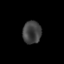
Tissue: lung
Cell type: Epithelial cells
Senescence score: 0.2066
Nuclear area (px): 411
Mean DAPI intensity: 64.92